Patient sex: M
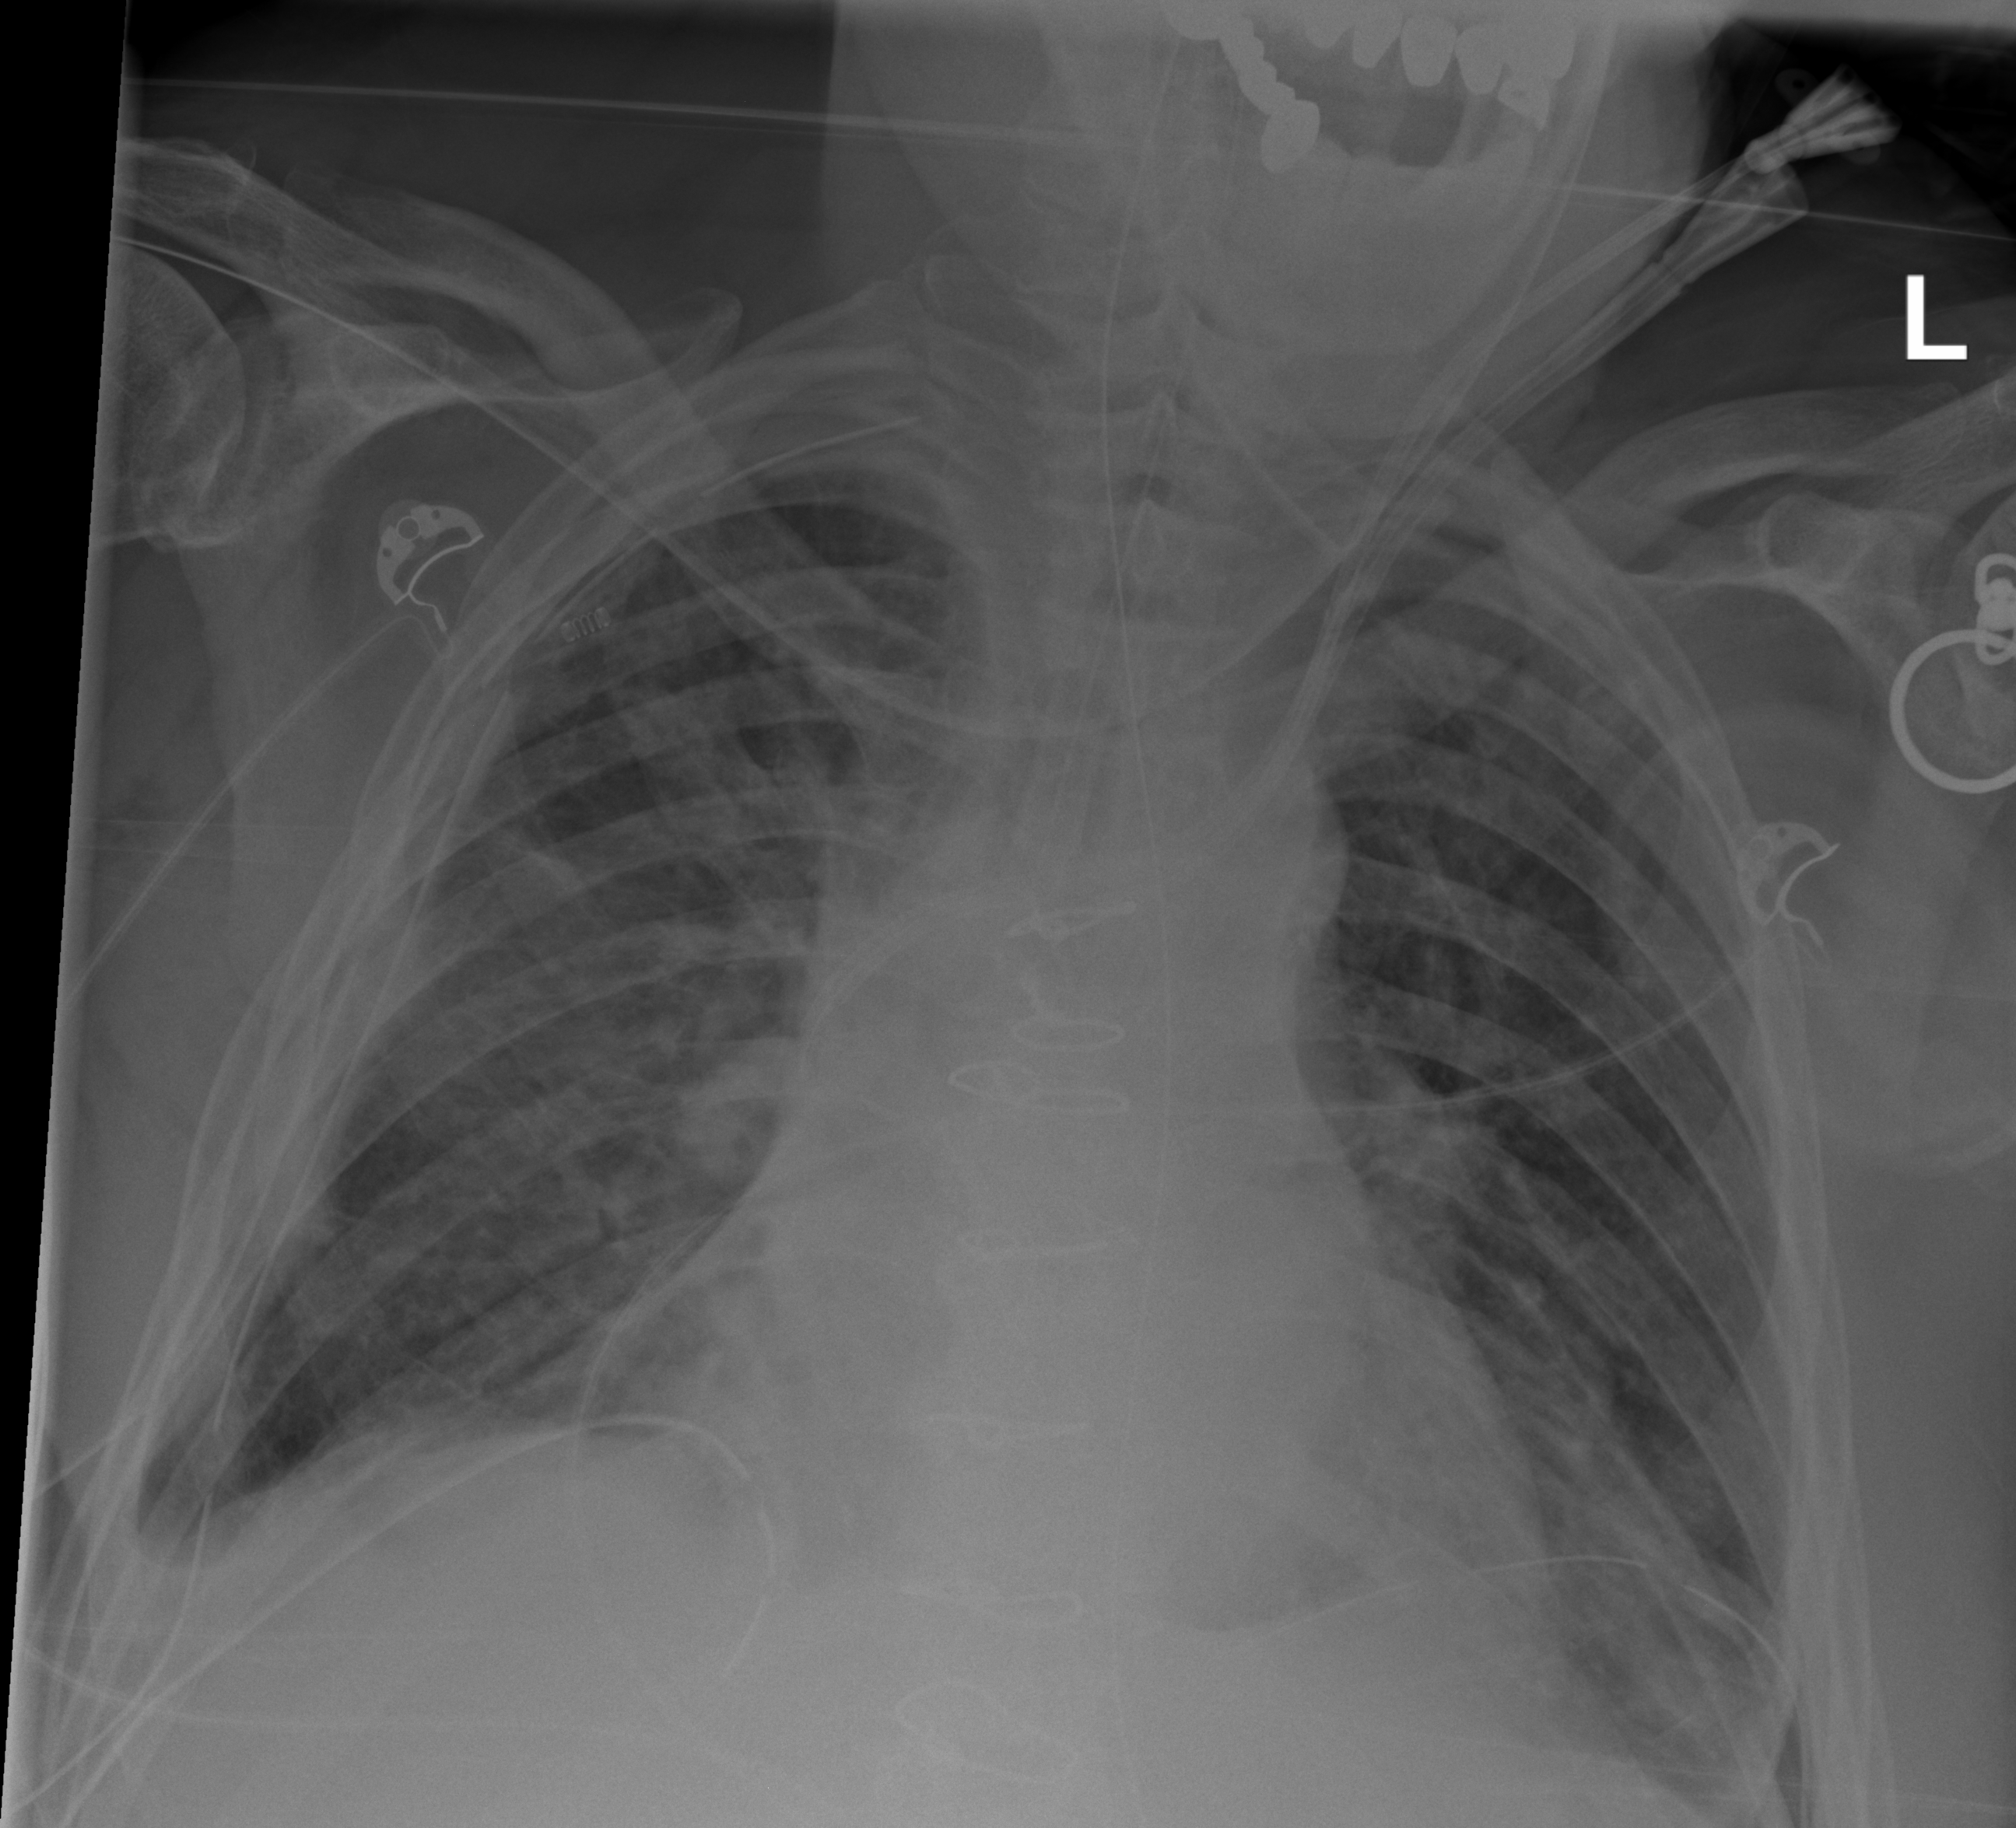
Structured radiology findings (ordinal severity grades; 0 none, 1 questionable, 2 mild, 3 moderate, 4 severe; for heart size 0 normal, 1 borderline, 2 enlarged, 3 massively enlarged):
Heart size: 1
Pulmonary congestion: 2
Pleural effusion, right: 2
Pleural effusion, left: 2
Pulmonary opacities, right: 3
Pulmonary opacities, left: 2
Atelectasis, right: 2
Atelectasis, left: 2